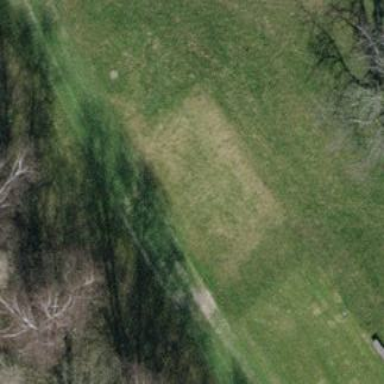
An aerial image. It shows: Grass area designated as golf tee.